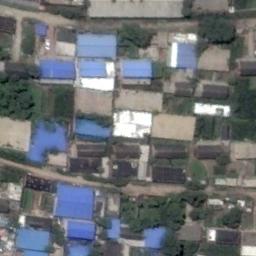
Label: industrial_area